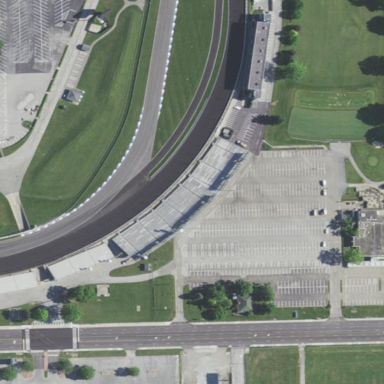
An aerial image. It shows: Grandstand building.